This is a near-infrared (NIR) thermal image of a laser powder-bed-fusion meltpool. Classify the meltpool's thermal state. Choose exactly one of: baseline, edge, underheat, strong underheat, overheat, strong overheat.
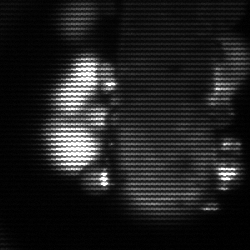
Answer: strong underheat